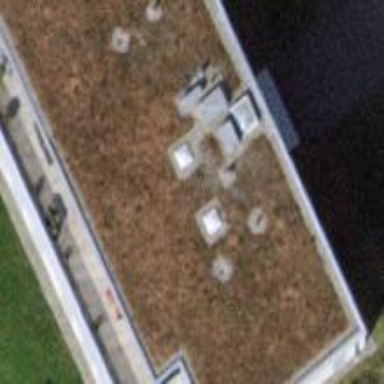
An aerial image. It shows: White residential building with flat roof.